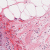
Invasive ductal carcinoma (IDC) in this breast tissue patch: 1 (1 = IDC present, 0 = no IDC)